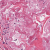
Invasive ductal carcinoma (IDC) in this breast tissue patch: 0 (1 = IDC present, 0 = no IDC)